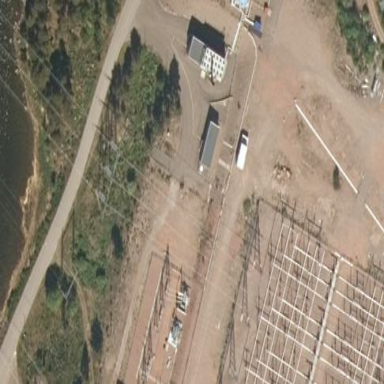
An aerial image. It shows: Transmission substation.